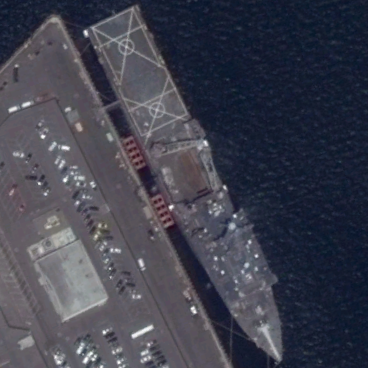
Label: combat